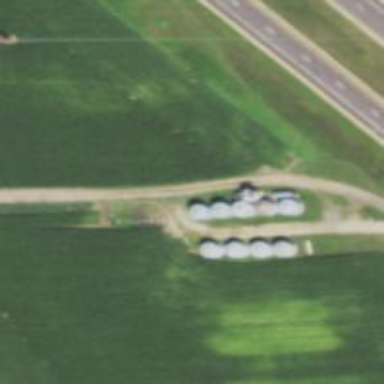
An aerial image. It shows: Silo.